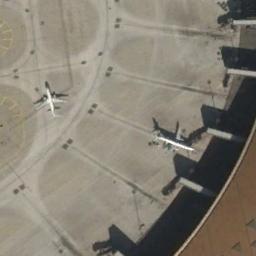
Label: airplane